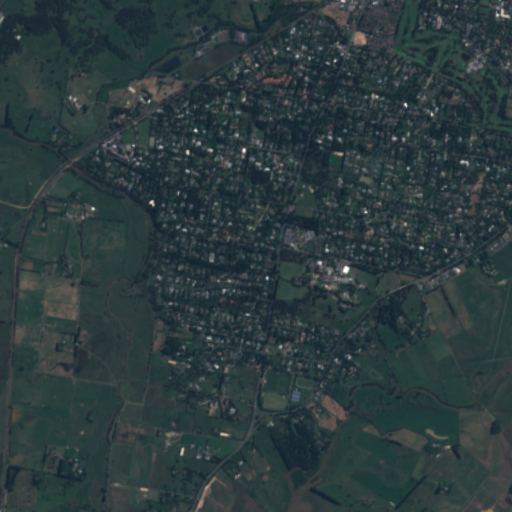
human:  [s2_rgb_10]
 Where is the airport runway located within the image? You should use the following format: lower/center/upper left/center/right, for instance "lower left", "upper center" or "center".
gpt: The airport runway is located in the lower right of the image.
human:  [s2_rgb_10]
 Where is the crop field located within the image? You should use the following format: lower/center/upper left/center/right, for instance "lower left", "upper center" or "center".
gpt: The crop field is located in the center right of the image.
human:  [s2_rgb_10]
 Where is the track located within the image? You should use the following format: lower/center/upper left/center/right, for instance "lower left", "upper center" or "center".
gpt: The track is located in the lower center of the image.
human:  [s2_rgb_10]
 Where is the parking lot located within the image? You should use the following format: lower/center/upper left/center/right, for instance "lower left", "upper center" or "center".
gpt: There is no parking lot in the image.